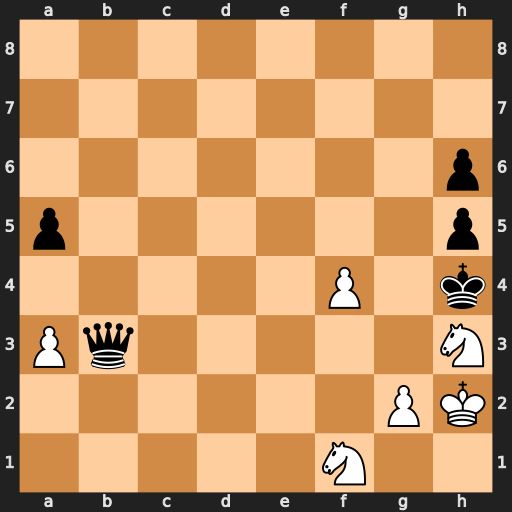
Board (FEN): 8/8/7p/p6p/5P1k/Pq5N/6PK/5N2
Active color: w
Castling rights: -
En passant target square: -
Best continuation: Nf2 a4 Kg1 Qc3 g3+ Qxg3+ Nxg3